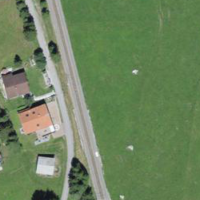
EUNIS habitat code: 24
Species observed at this site:
Motacilla alba